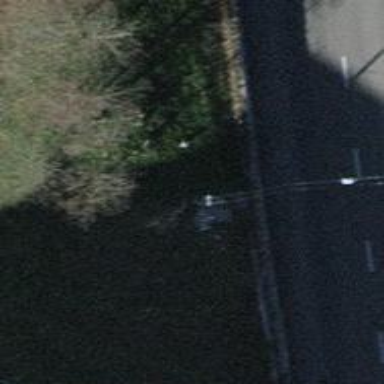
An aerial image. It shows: Retaining wall.